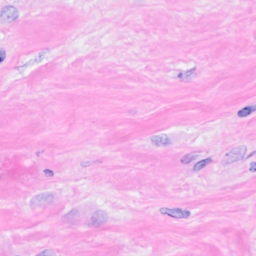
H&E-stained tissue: Breast